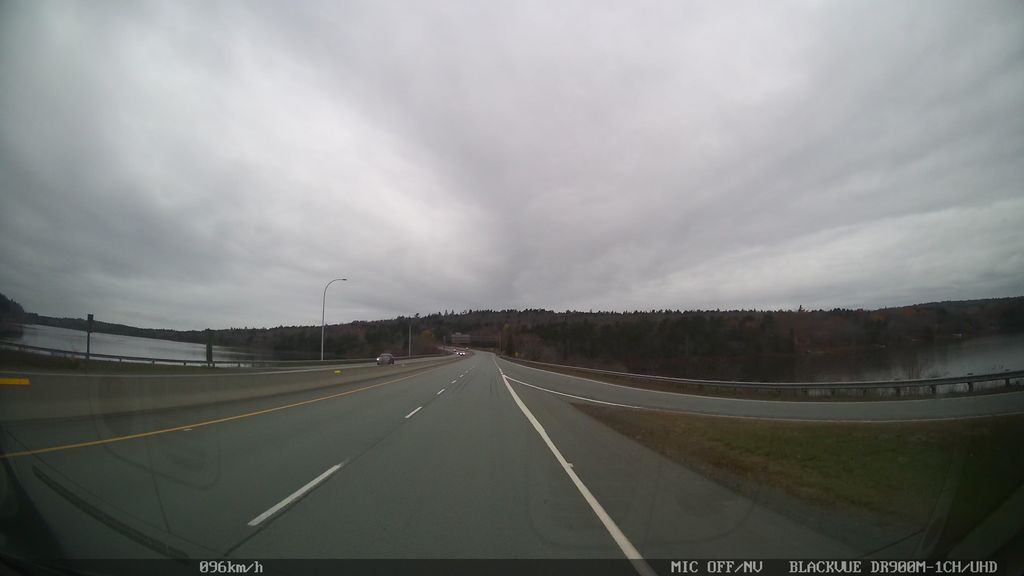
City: halifax